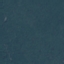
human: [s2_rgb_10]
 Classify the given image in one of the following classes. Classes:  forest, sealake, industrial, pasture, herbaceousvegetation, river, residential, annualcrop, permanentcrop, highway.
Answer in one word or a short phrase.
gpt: Forest